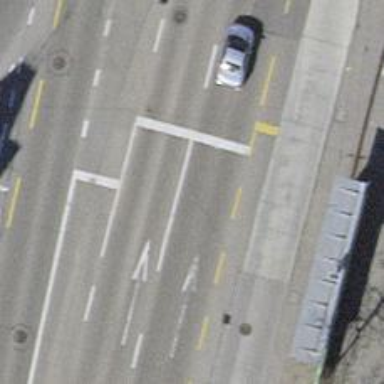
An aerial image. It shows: Bus stop for trolleybuses with designated stop position for public transport.